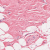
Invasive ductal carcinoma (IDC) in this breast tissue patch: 0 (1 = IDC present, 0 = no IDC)